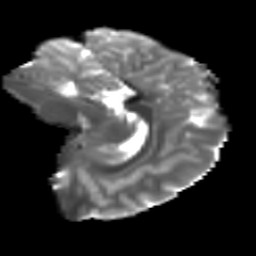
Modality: T2w
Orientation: sagittal
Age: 10
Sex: male
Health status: ill
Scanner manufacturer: ge
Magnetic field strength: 3 T
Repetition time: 6.752 s
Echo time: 0.079 s